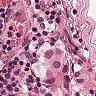
Metastatic tissue present: yes